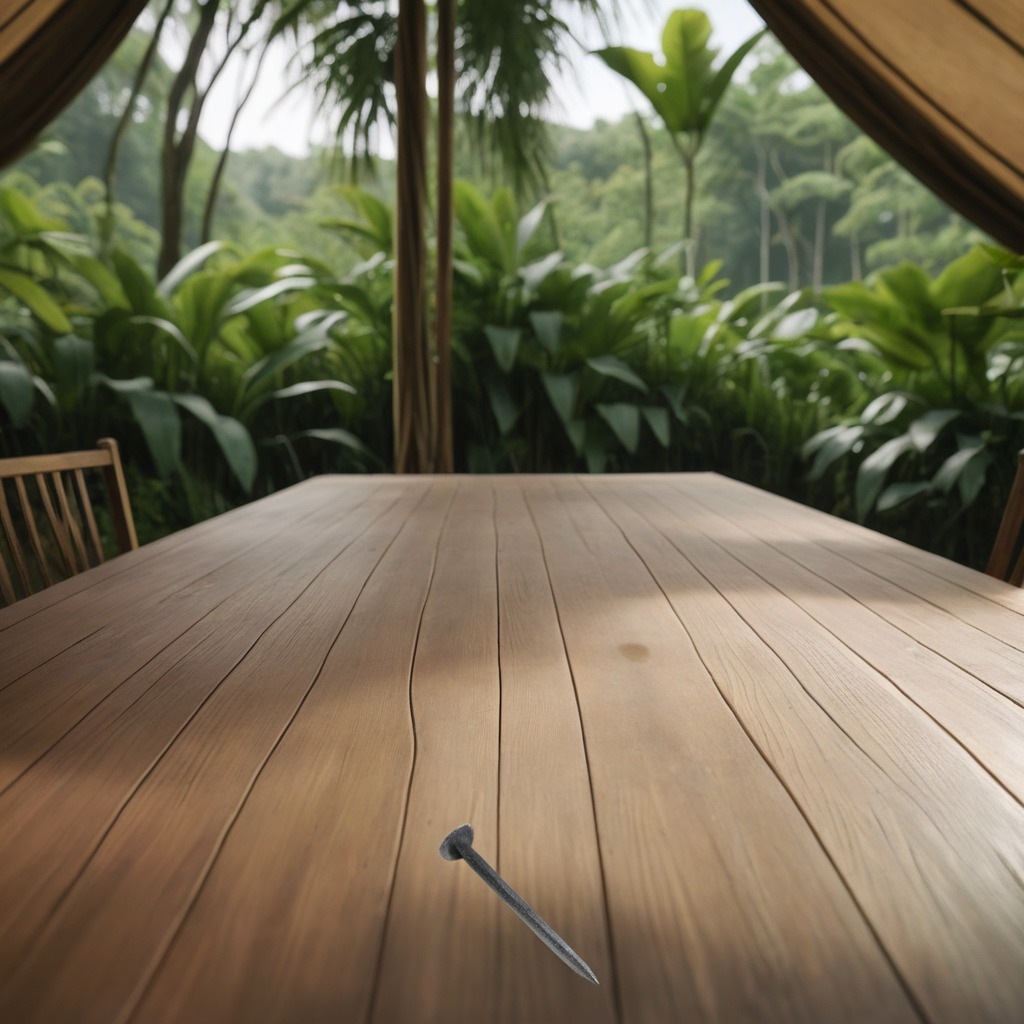
An iron nail is lying on a clean wooden table inside a jungle field workshop tent.